The image is a wavelet scalogram (time versus scale/frequency) of a rolling-element bearing's vibration signal. Determine the bearing's health state. Answer with exactly one of: normal, inner_race, outer_race, ball.
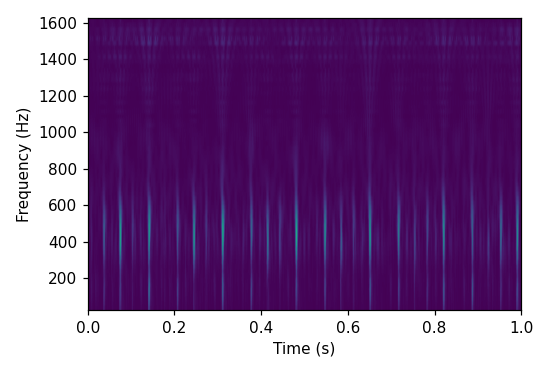
Answer: outer_race